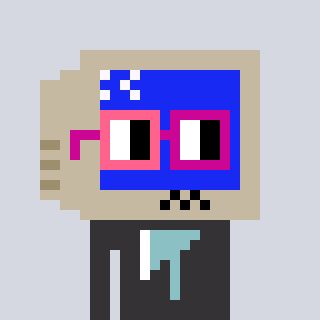
a pixel art character with square pink and red glasses, a old monitor-shaped head and a grayscale-colored body on a cool background